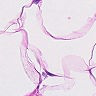
Metastatic tissue present: no